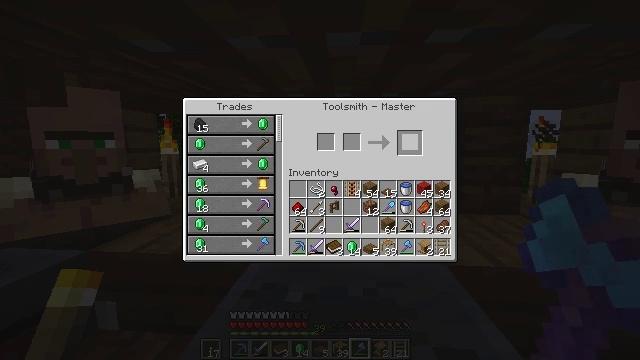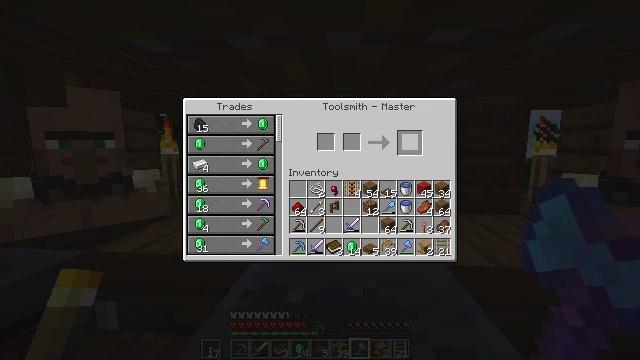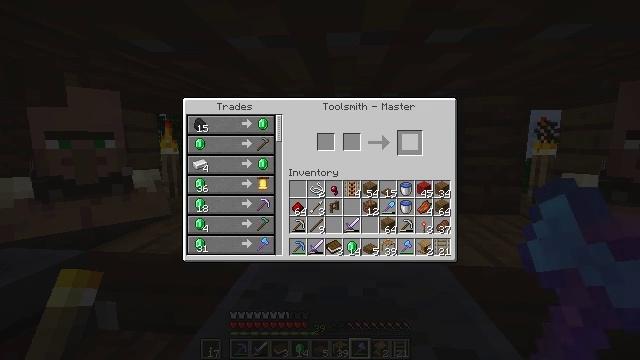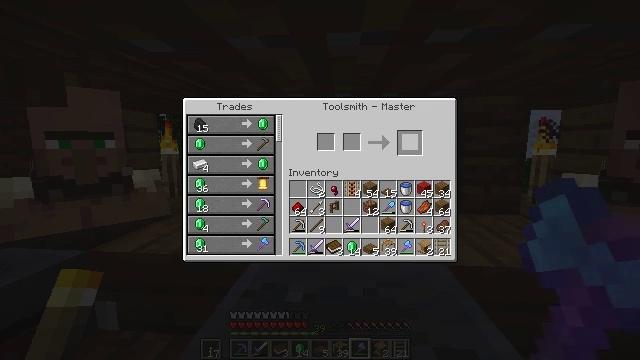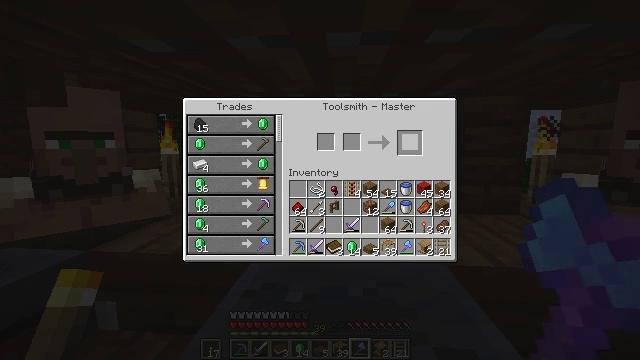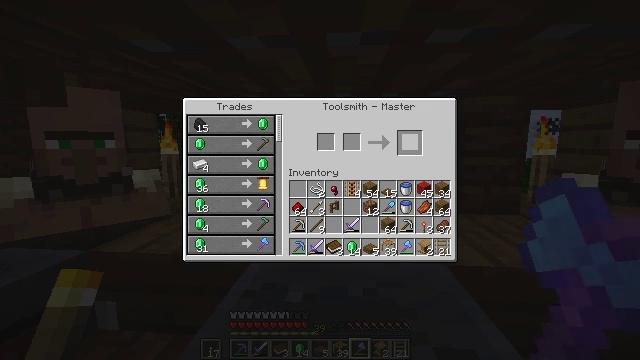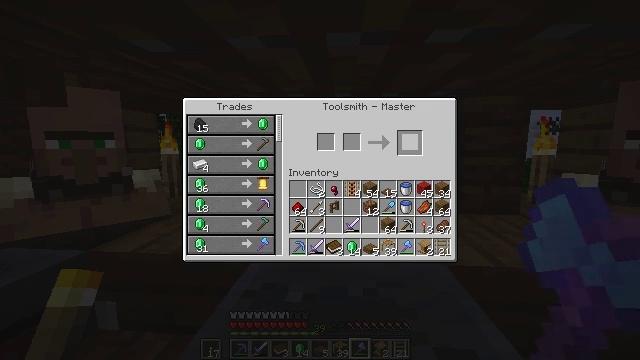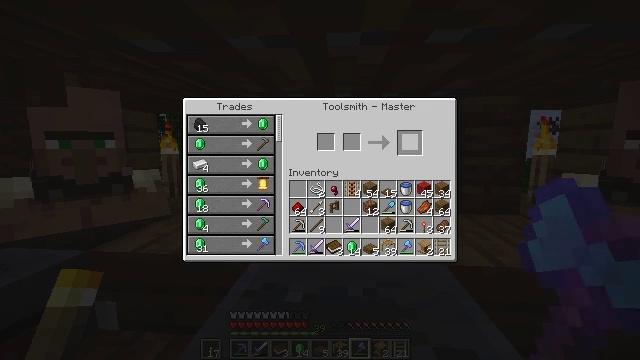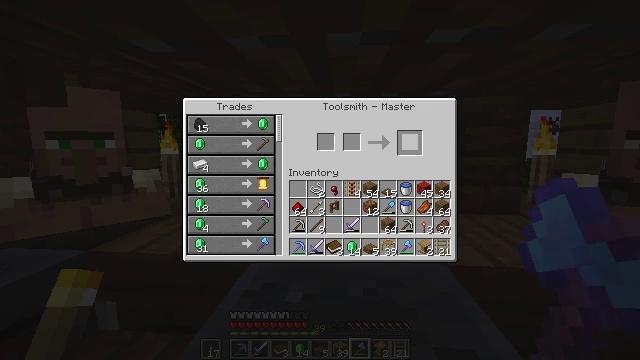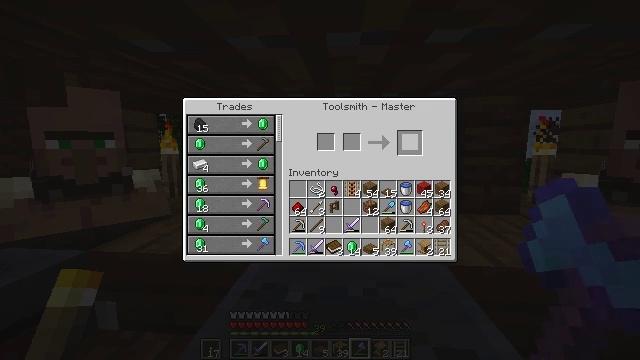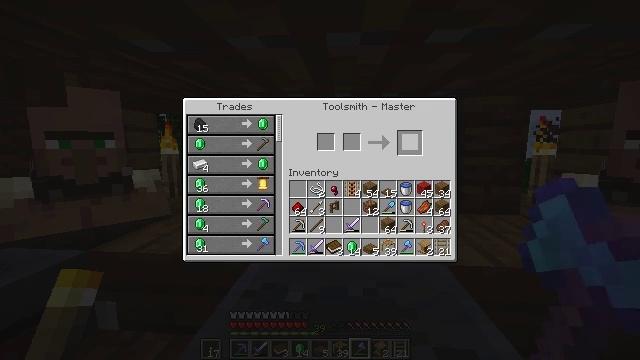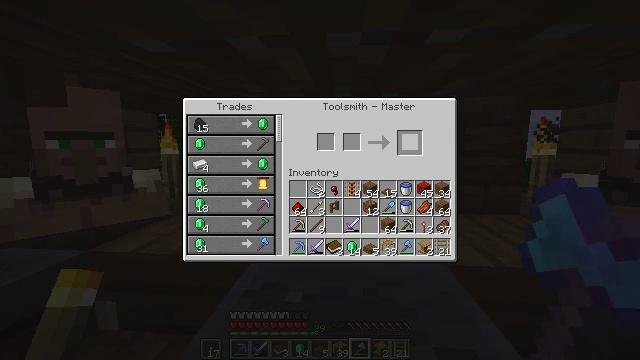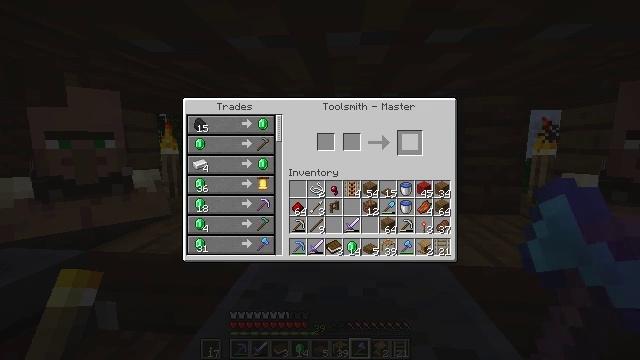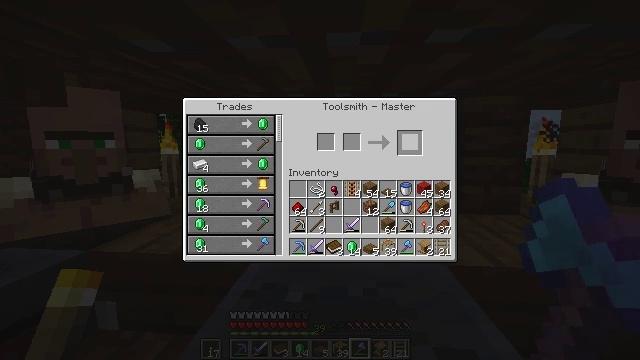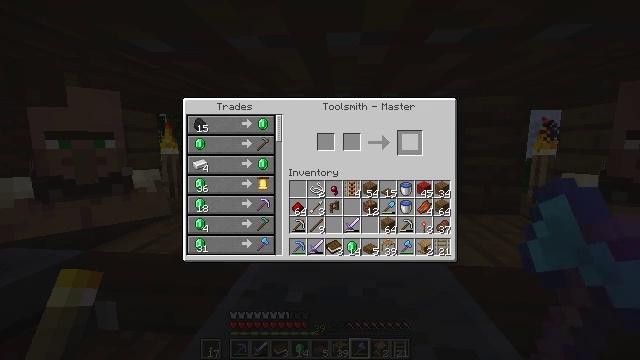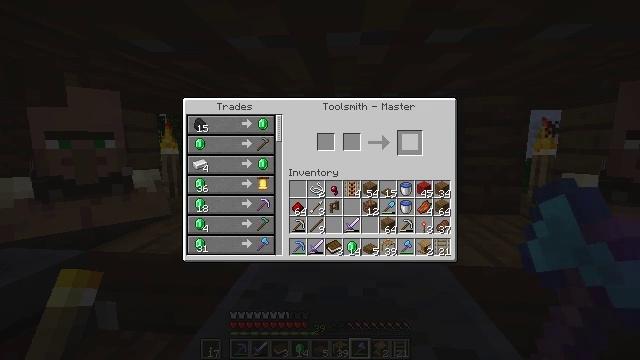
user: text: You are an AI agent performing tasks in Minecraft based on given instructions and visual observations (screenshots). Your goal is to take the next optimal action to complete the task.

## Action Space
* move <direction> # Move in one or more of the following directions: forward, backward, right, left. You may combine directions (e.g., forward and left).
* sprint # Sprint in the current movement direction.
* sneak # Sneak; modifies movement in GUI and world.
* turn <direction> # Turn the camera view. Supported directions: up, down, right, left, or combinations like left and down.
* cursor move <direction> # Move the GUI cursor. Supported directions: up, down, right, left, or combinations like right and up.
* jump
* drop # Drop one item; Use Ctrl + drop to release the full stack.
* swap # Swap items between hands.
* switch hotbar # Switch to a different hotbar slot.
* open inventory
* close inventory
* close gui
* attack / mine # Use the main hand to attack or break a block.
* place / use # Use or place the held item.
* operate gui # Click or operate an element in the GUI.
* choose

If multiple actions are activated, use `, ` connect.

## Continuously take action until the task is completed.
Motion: motion action
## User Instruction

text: Collect the spruce slab.
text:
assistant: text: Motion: no_op
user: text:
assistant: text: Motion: no_op
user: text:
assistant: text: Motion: no_op
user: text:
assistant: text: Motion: no_op
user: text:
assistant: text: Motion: no_op
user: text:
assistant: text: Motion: no_op
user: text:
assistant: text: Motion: no_op
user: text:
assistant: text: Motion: no_op
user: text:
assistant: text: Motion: no_op
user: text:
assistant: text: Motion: no_op
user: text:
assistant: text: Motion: no_op
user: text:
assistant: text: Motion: no_op
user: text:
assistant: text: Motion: no_op
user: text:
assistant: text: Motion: no_op
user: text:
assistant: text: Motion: no_op
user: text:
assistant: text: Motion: no_op
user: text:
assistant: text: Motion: no_op
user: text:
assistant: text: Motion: no_op
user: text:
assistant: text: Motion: no_op
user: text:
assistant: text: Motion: no_op
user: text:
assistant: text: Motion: no_op
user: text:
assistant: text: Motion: no_op
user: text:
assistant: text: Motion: no_op
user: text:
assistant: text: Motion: no_op
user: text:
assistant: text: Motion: no_op
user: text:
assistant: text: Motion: close gui
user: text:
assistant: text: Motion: no_op
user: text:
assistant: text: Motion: no_op
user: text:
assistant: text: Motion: no_op
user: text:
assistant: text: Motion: turn right